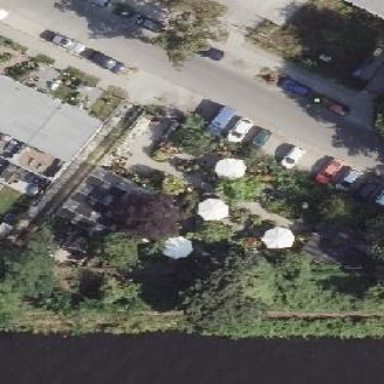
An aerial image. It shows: Garden center shop.